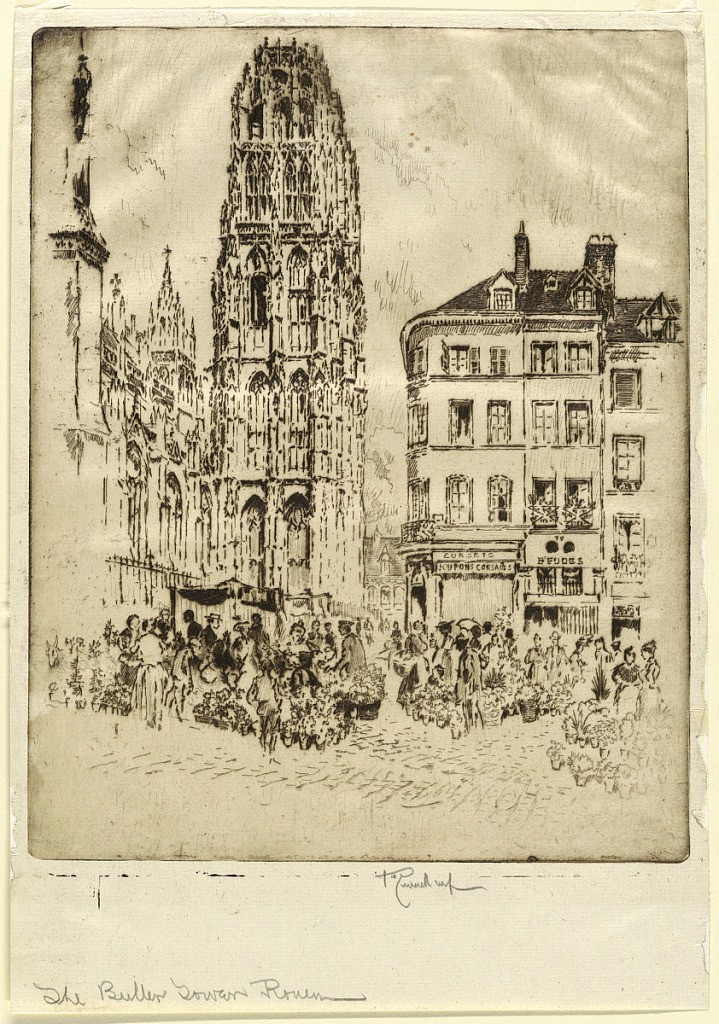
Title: Flower Market and Butter Tower, Rouen
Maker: Joseph Pennell, American, active England, 1857–1926
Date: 1907
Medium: Etching in black ink on paper
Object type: Print
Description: The Butter Tower rises in the left foreground, with modern buildings at right. Numerous figures in the market in the foreground.